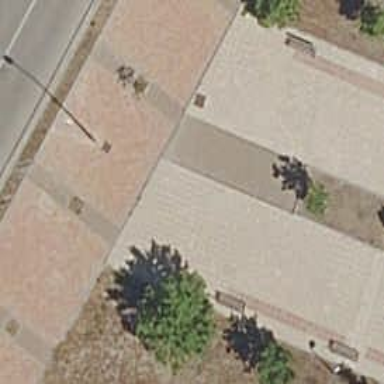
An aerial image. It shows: Footway made of paving stones.